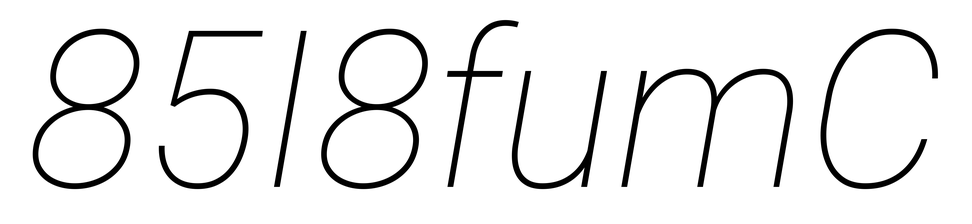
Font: Roboto-Italic_Thin_Italic